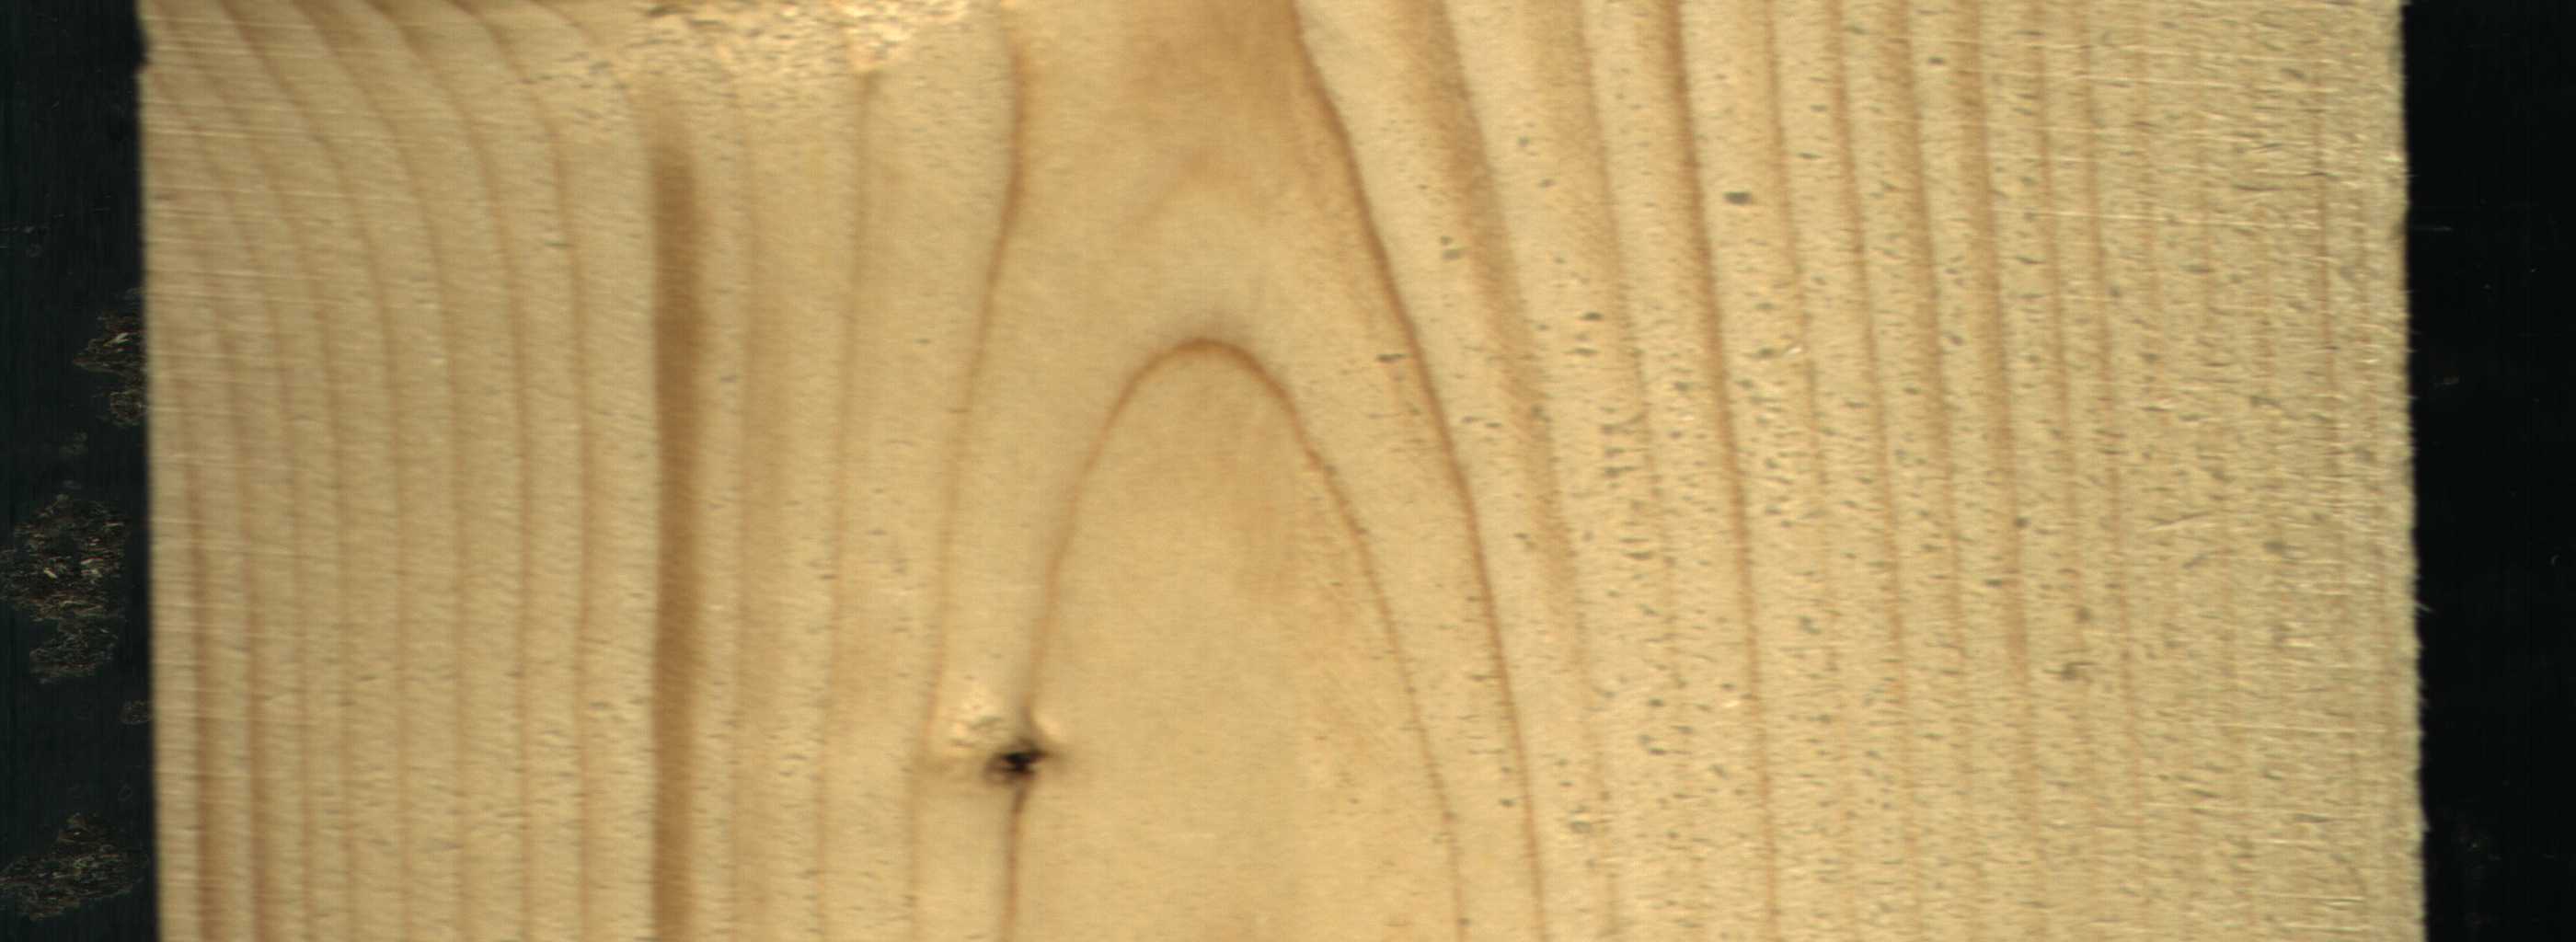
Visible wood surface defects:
Quartzity
Dead_Knot